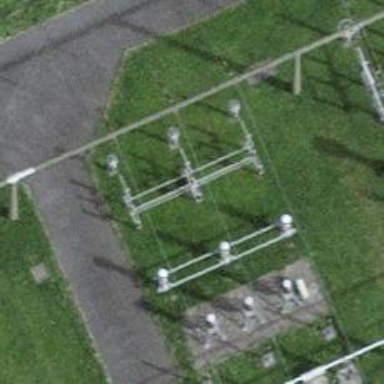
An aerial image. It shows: Switch used for power control.